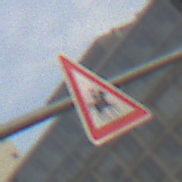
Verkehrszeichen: ReiterLinks
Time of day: SunriseSunset
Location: Outdoor (Urban)
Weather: PartlyCloudy
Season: NotSpecified
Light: Natural